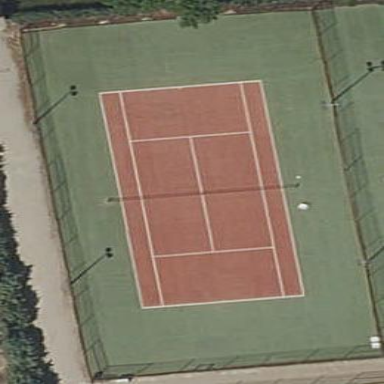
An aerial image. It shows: Tennis court on pitch designated for leisure land.